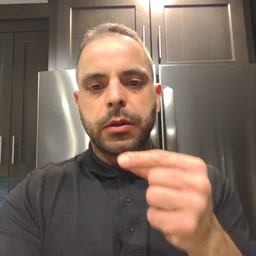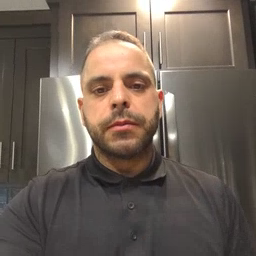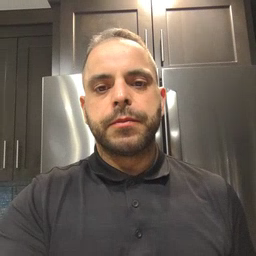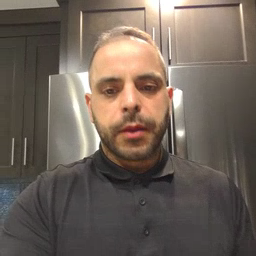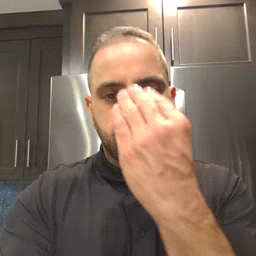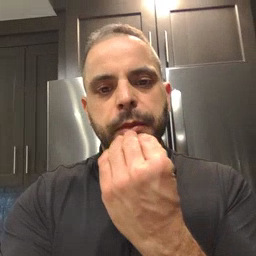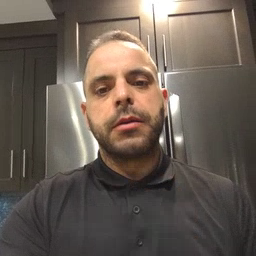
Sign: nap